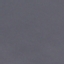
Land use / land cover: SeaLake